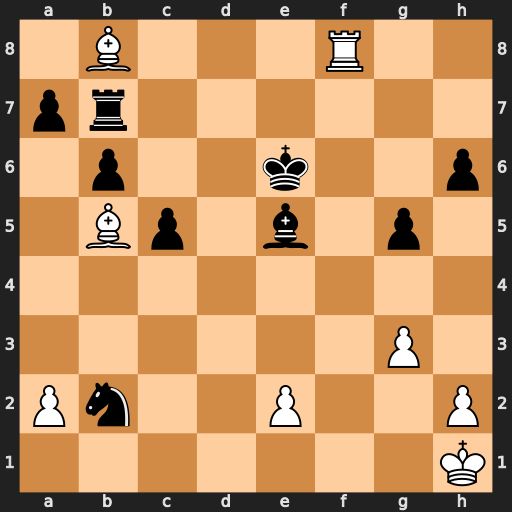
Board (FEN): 1B3R2/pr6/1p2k2p/1Bp1b1p1/8/6P1/Pn2P2P/7K
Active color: w
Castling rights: -
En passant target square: -
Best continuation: Re8+ Kf7 Bxe5